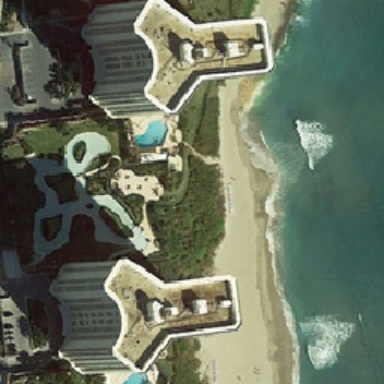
There are swimming pool under two herringbone buildings on the beach .